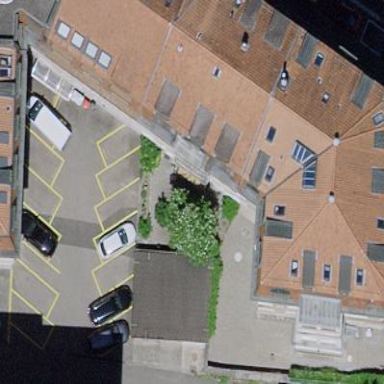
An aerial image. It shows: Apartments building with gambrel roof.